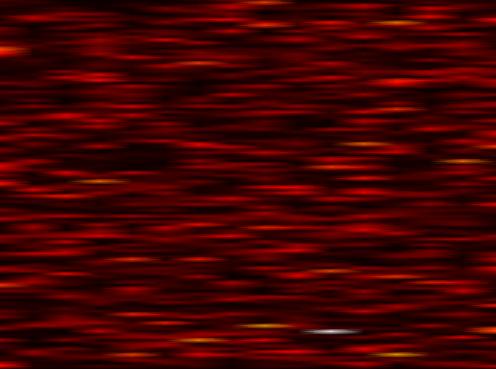
Label: FOFDM